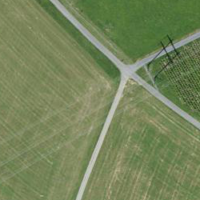
EUNIS habitat code: 52
Species observed at this site:
Lamium purpureum
Veronica persica